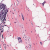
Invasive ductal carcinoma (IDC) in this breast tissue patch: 0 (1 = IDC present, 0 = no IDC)